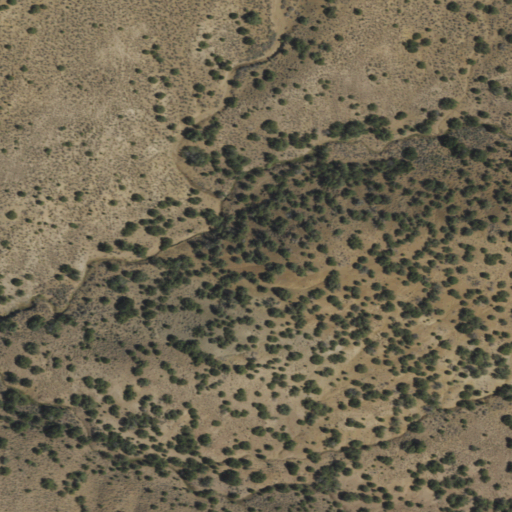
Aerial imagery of plain(s) in Nevada named Juniper Flat containing shrub and evergreen forest